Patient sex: M
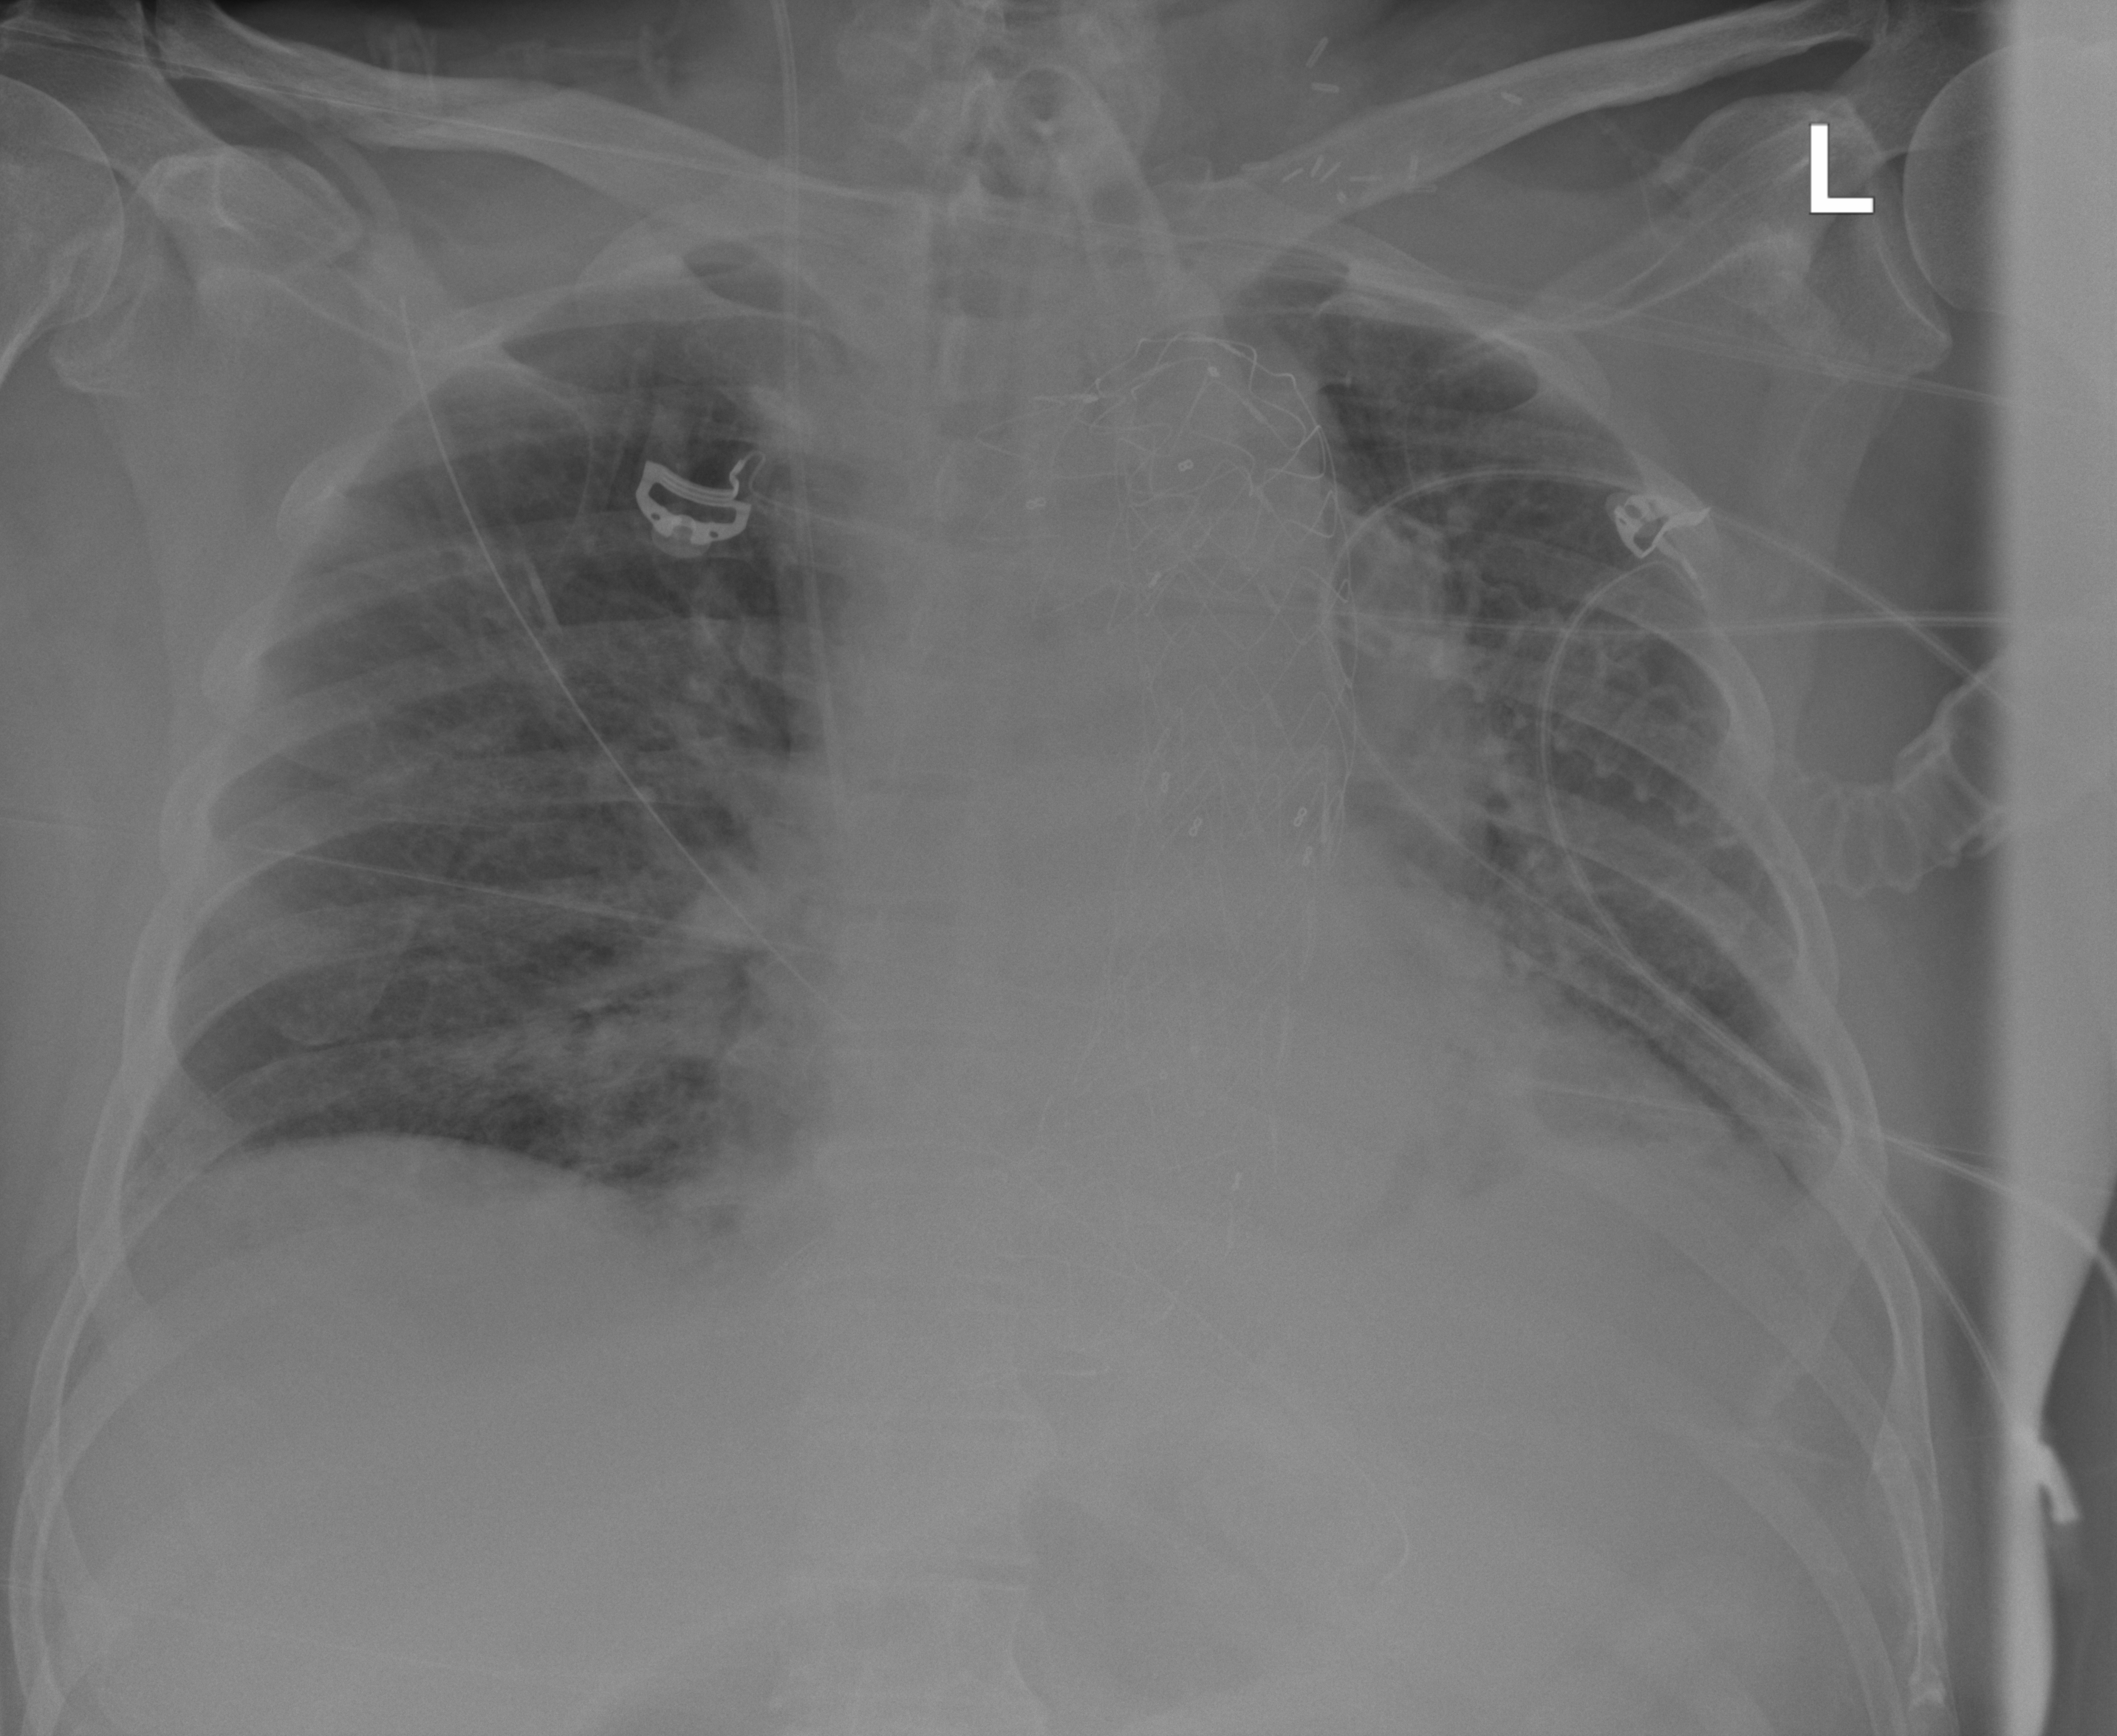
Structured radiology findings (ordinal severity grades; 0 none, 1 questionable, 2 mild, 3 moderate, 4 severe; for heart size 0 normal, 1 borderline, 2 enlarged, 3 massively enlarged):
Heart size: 2
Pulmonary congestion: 2
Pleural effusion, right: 2
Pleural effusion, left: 2
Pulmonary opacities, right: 2
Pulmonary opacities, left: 2
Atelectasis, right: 2
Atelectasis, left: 3